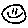
Label: smiley face